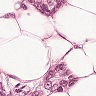
Metastatic tissue present: yes